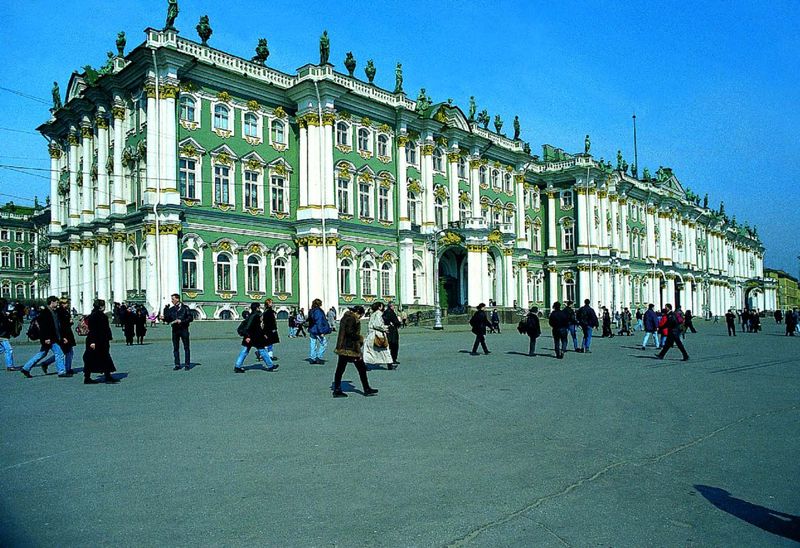
Titel: Winterpalais in St. Petersburg
Künstler: Bartolomeo Francesco Rastrelli
Standort: St. Petersburg, Winterpalais (EU - Russland)
Schlagwörter: himmel, schatten, weiß, grün, menschen, fenster, fussgänger, licht, straße, säulen, gebäude, haus, schloss, barock, gold, fassade, passanten, risse, wolkenlos, platz, pilaster, figuren, jeans, foto, eingang, palast, balustrade, asphalt, skulpturen, etagen, baluster, frontseite